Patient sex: M
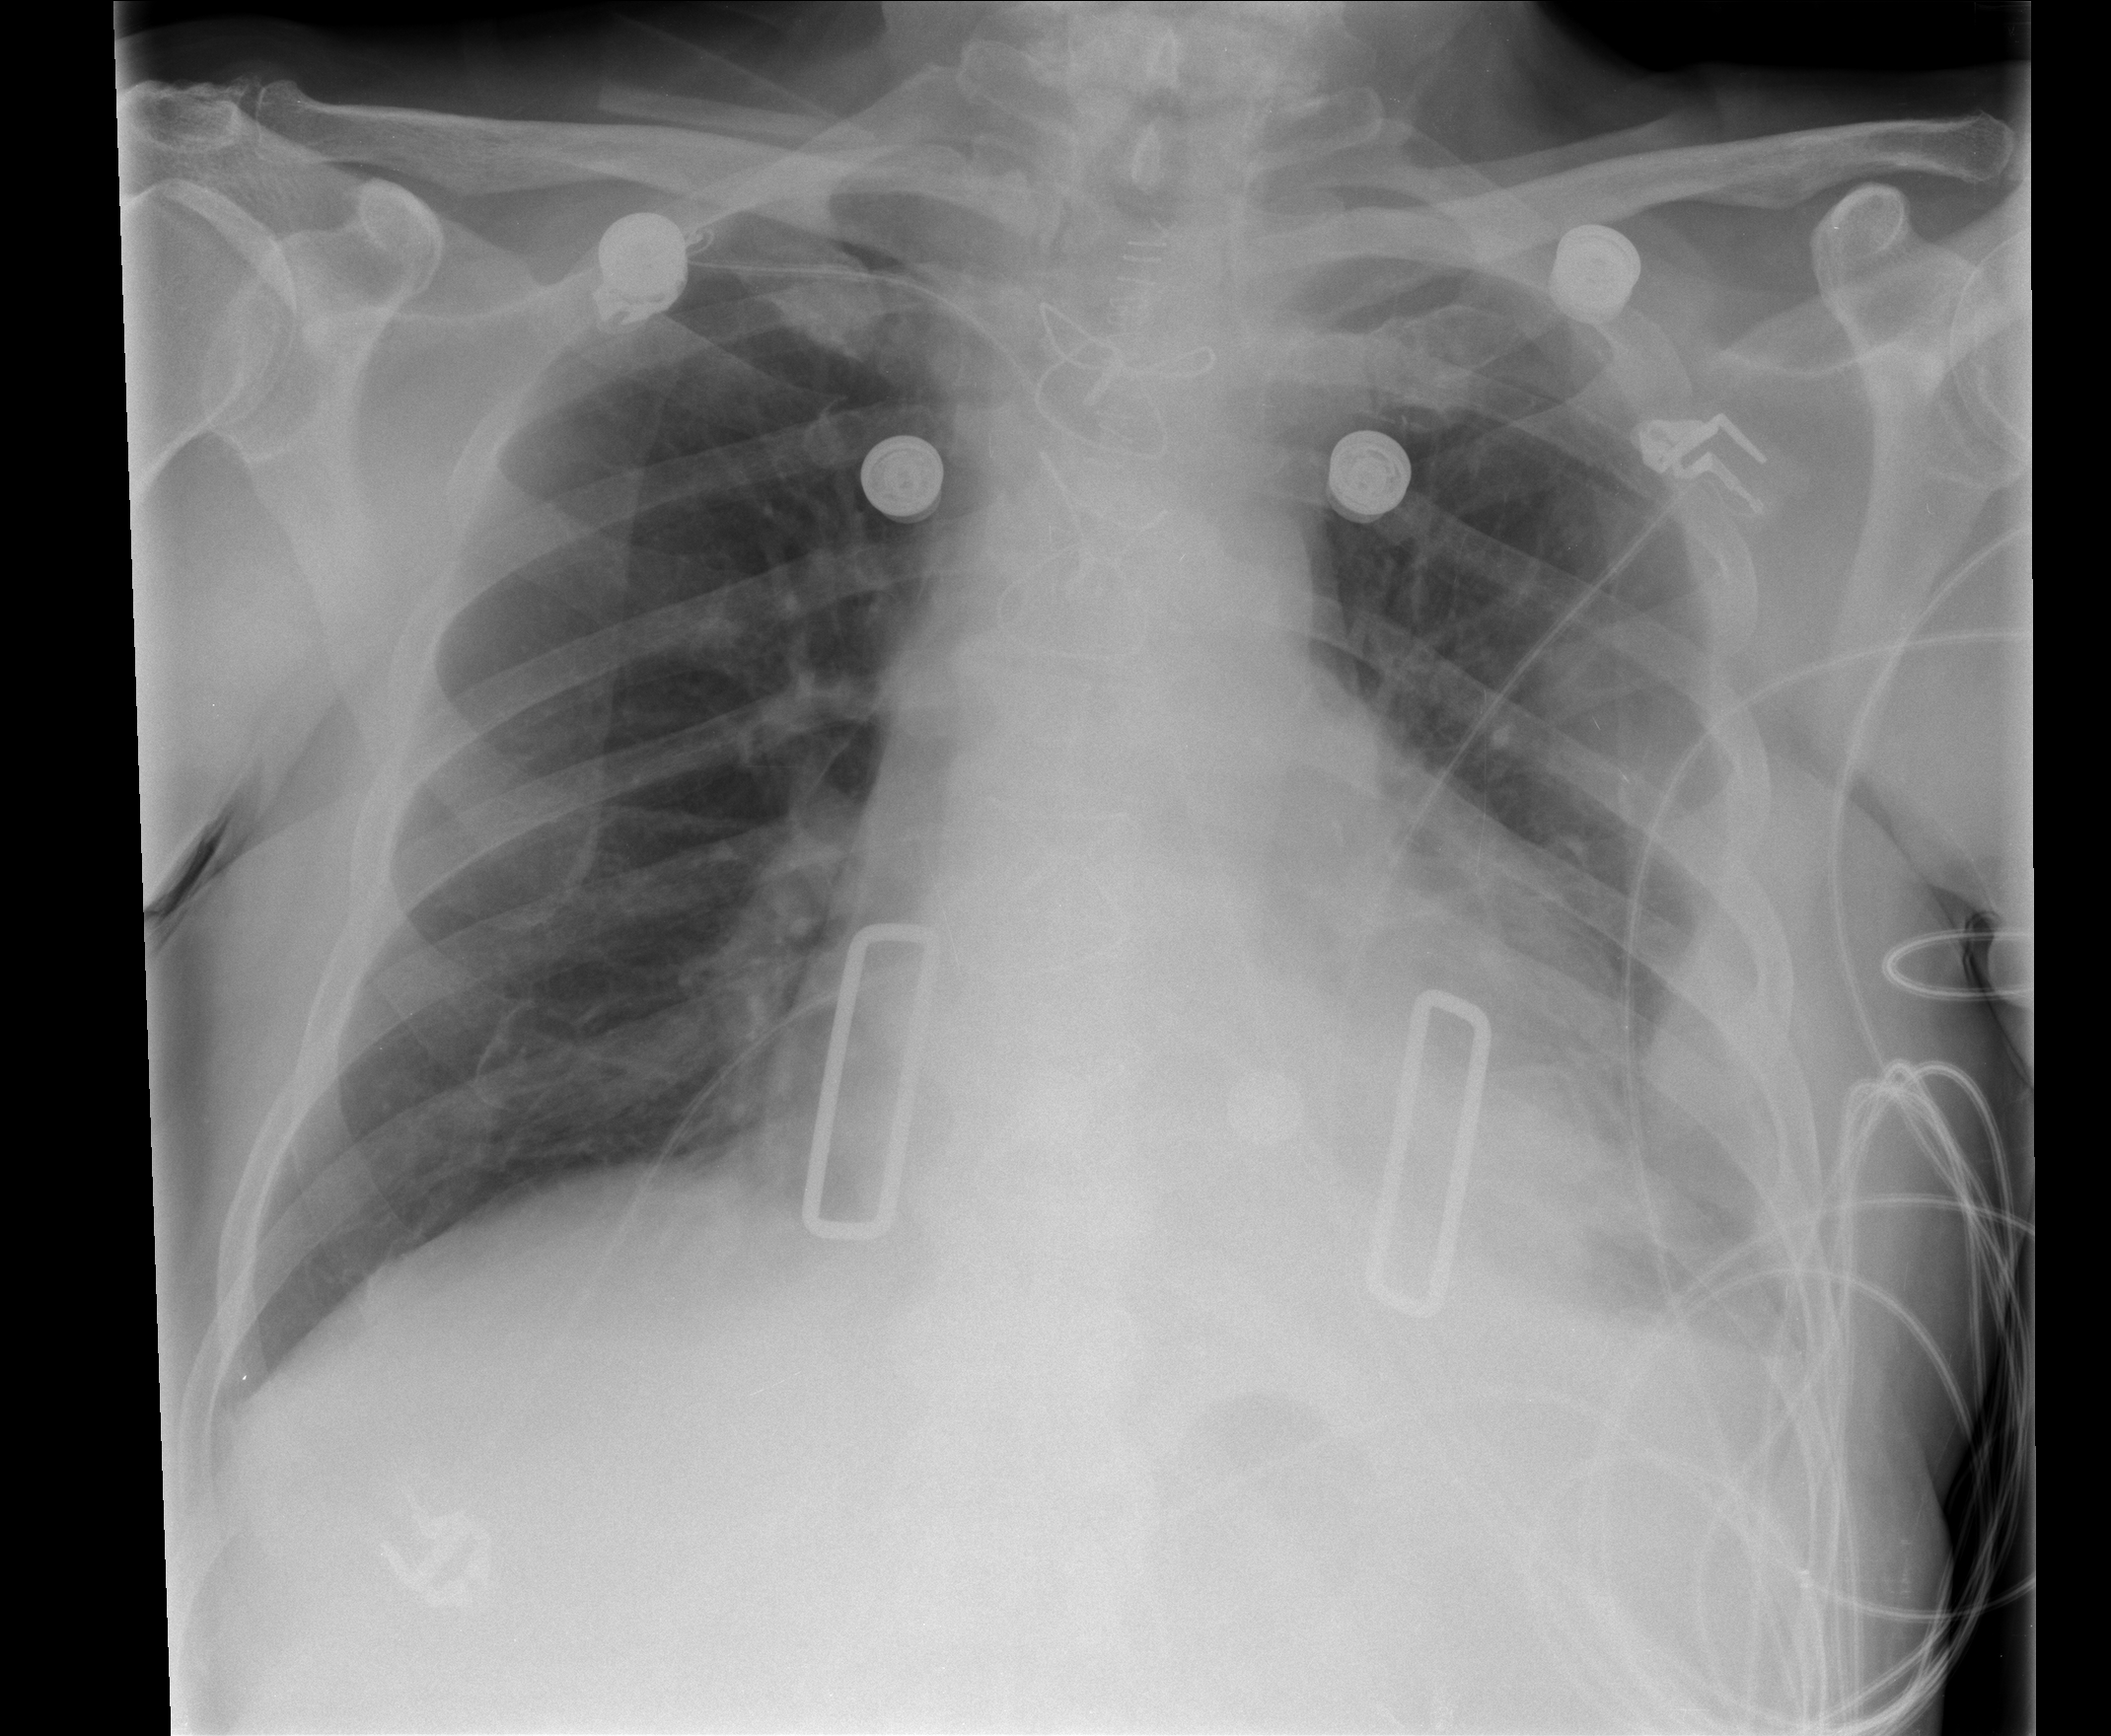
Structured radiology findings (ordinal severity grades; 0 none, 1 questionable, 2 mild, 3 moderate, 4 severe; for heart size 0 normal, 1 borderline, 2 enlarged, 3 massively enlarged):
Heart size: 1
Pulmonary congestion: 0
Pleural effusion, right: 0
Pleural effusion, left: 2
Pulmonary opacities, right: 0
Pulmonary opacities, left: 0
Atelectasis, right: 0
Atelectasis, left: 2